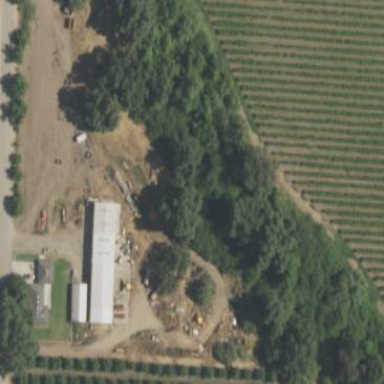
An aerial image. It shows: Orchard.